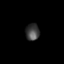
Tissue: prostate
Cell type: Epithelial cells
Senescence score: 0.3026
Nuclear area (px): 223
Mean DAPI intensity: 66.744